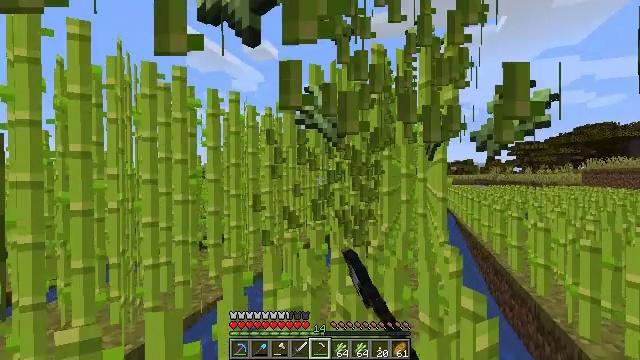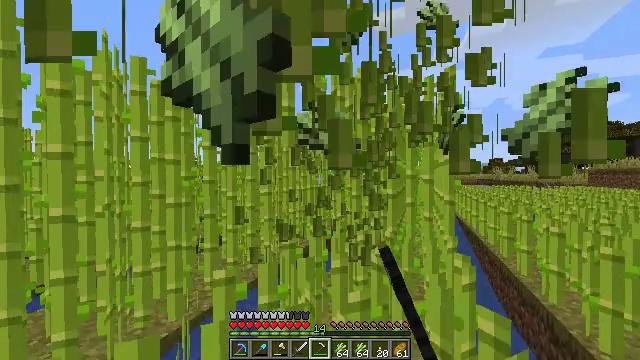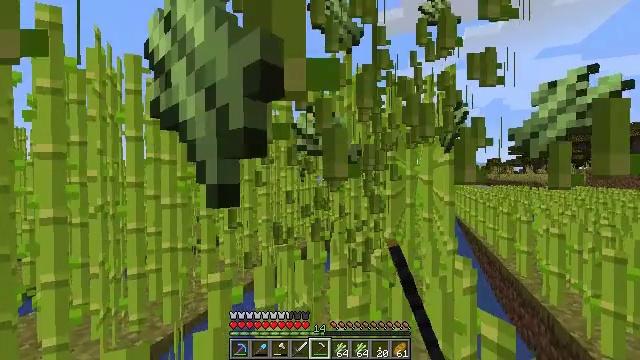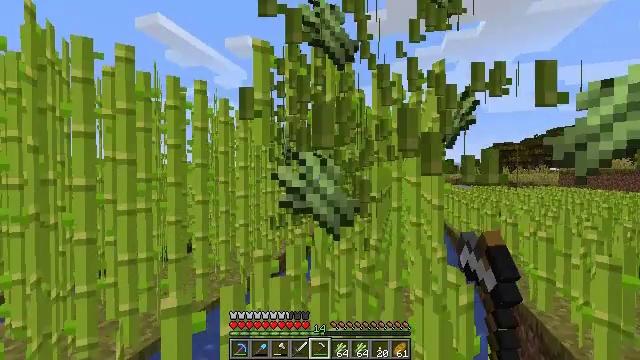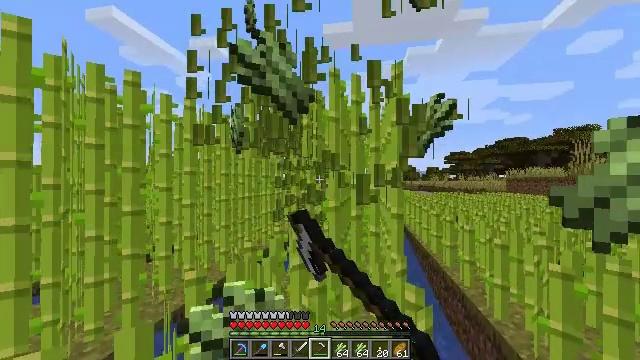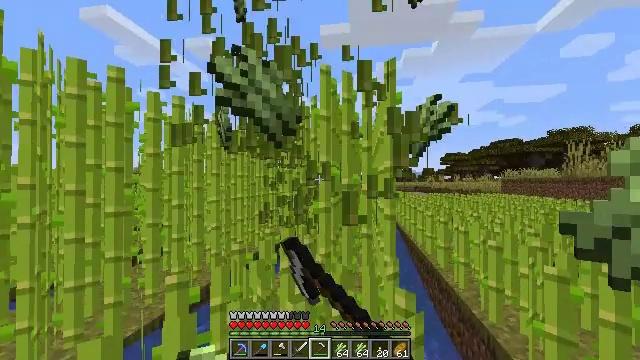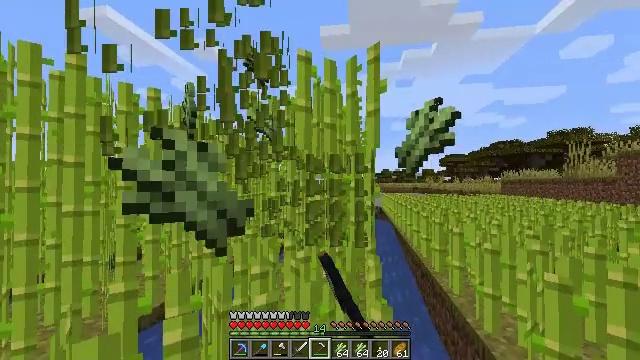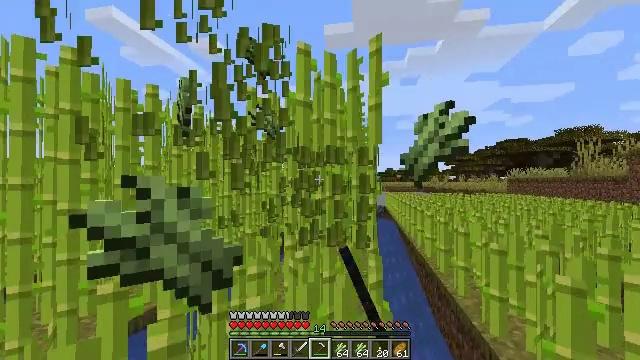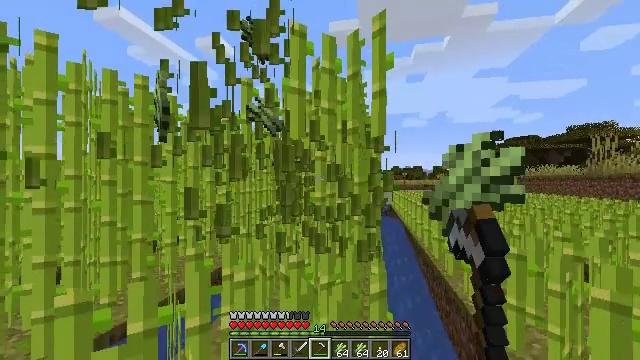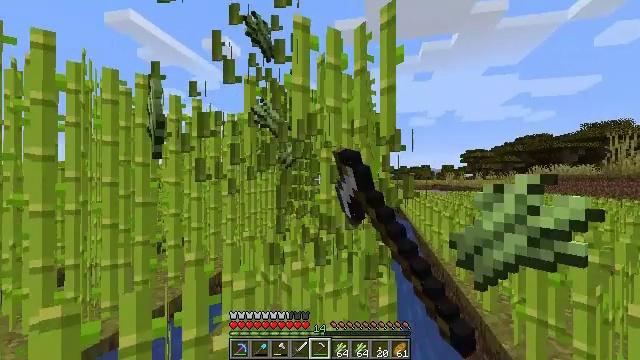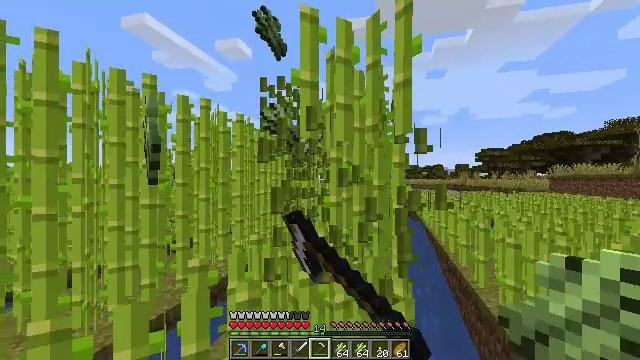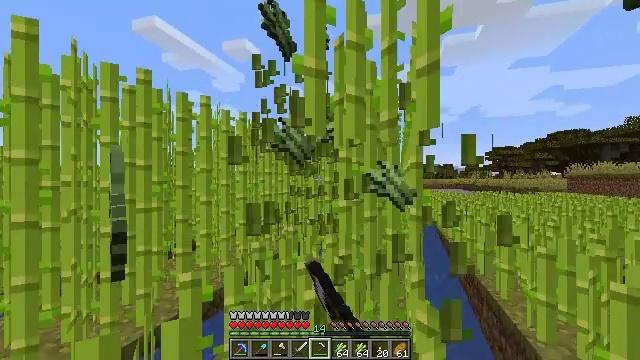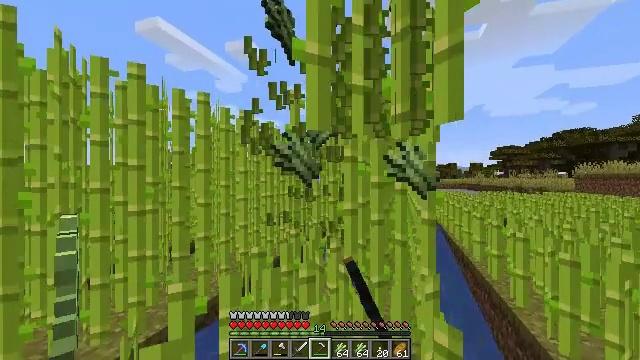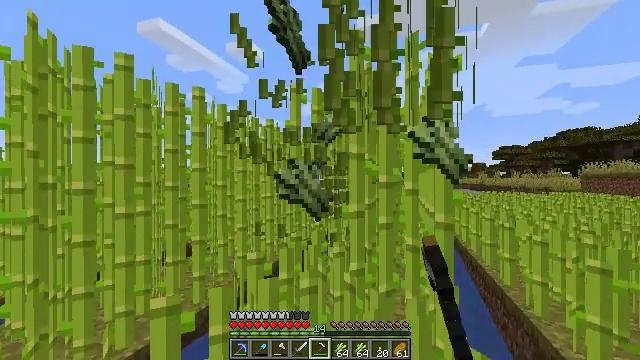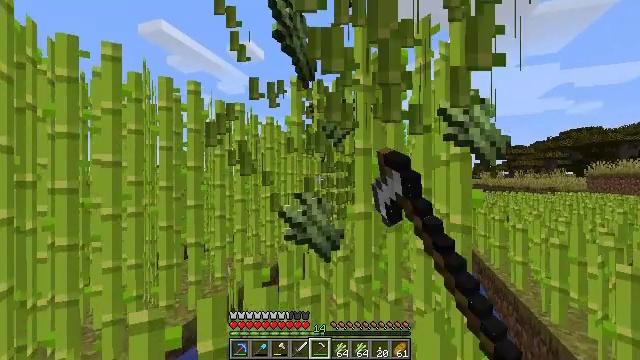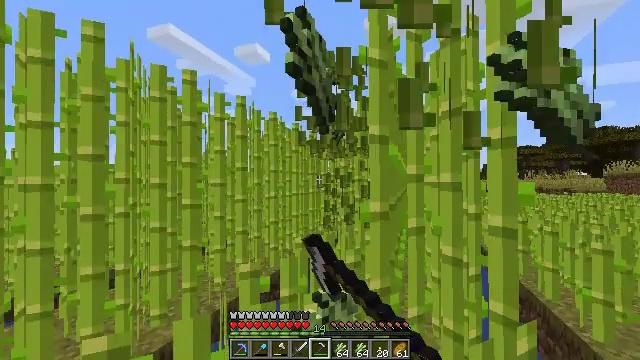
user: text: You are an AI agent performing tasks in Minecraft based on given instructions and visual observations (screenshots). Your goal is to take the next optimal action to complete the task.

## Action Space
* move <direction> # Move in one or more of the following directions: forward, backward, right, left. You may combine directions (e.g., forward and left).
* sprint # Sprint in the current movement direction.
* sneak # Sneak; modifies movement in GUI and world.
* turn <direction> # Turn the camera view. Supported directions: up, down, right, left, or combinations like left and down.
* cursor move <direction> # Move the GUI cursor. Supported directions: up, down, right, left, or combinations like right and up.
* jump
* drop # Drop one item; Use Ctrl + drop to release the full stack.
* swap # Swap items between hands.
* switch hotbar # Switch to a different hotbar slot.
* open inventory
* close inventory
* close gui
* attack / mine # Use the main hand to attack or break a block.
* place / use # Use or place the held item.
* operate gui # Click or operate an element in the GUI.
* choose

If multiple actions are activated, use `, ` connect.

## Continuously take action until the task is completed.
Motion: motion action
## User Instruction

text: Mine the sugar cane near rivers.
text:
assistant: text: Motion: move forward, attack / mine
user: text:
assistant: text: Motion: move forward, attack / mine
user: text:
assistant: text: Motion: move forward and move right, turn right, attack / mine
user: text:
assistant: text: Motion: move forward and move right, turn right and up, attack / mine
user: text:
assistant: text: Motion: move forward and move right, attack / mine
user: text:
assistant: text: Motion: move forward and move right, attack / mine
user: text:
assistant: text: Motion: move forward, attack / mine
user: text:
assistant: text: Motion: move forward, turn left, attack / mine
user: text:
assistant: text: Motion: move forward, turn left, attack / mine
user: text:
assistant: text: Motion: move forward, turn left, attack / mine
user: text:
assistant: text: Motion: move forward, turn left, attack / mine
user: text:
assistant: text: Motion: move forward, attack / mine
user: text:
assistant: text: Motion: move forward, attack / mine
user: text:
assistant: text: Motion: move forward, attack / mine
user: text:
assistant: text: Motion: move forward, turn left, attack / mine
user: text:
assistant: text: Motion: move forward and move right, attack / mine
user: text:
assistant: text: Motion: move forward and move right, attack / mine
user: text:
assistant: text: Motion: move forward and move right, attack / mine
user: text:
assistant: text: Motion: move forward and move right, turn right and down, attack / mine
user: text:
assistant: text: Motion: move forward and move right, turn right, attack / mine
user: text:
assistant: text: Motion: move forward, attack / mine
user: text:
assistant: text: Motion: move forward, attack / mine
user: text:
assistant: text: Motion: move forward, attack / mine
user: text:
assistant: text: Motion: move forward, attack / mine
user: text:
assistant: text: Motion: move forward, attack / mine
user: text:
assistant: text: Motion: move forward, turn left, attack / mine
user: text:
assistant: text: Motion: move forward, turn left, attack / mine
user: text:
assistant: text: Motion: move forward, turn left, attack / mine
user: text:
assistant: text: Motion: move forward, turn left, attack / mine
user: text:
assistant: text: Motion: move forward, attack / mine